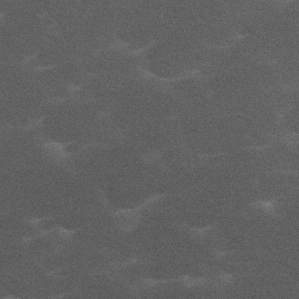
Label: non_frost